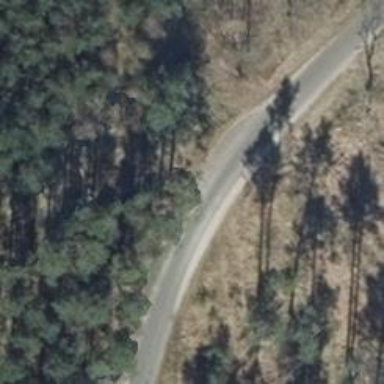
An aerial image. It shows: Passing place on the road.